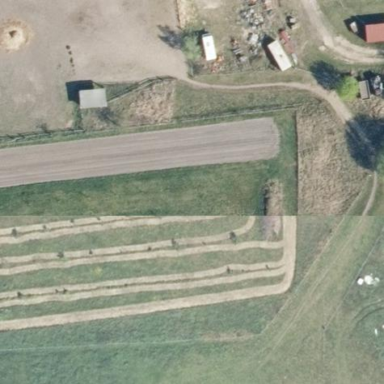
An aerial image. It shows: Farmyard area.